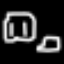
Label: frog